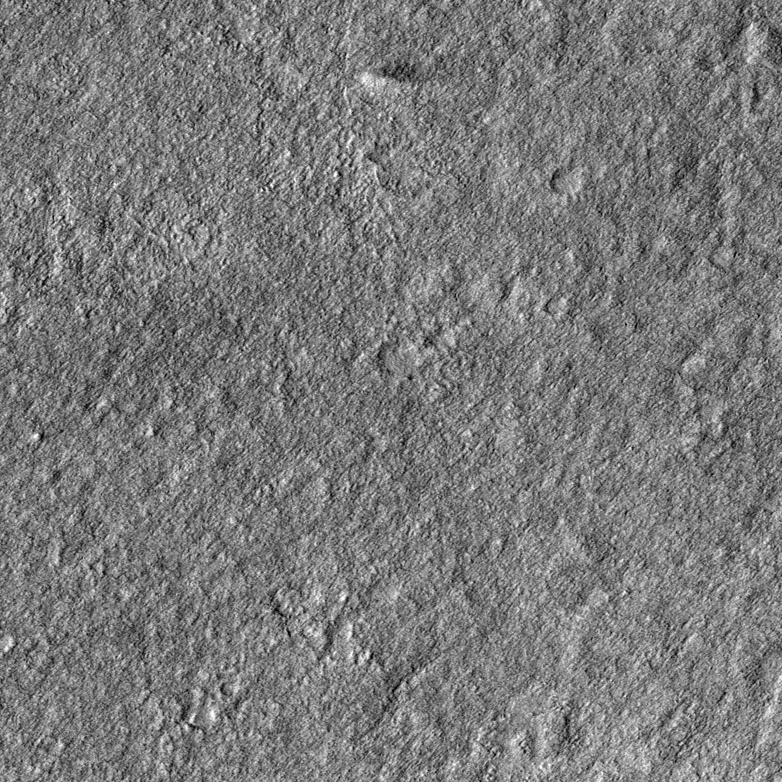
Label: dustdevil